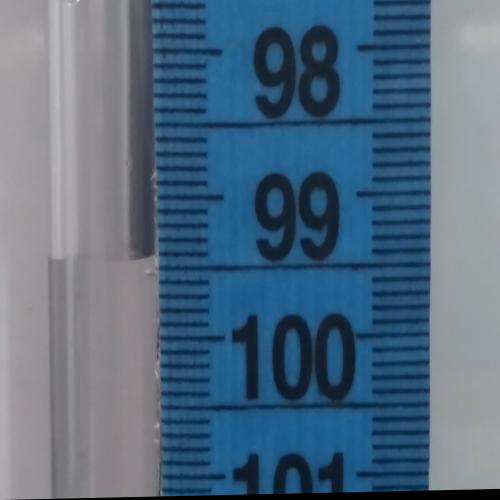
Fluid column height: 99.4 cm